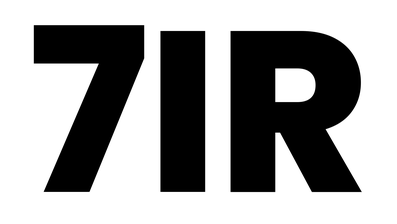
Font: Poppins-ExtraBold